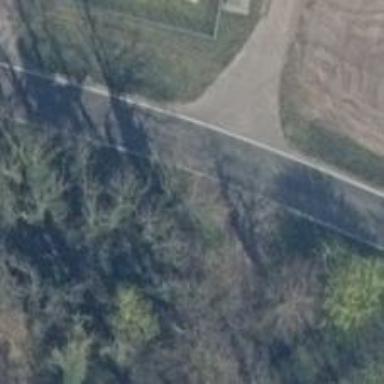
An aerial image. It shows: Secondary road with asphalt surface.